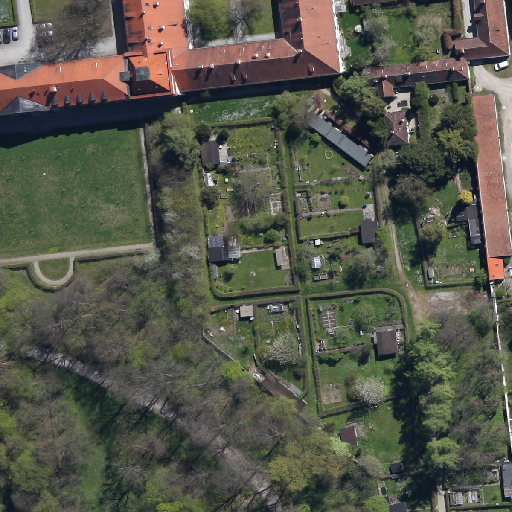
Referring expression: car